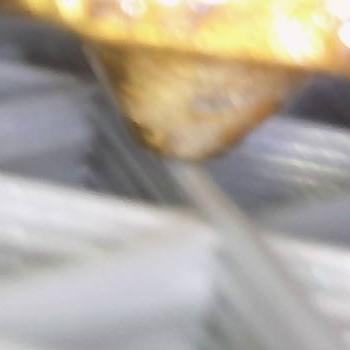
Flow rate: 100%